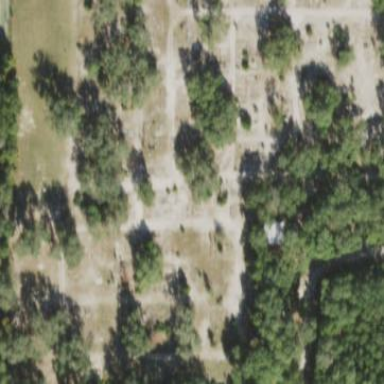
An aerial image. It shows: Cemetery.